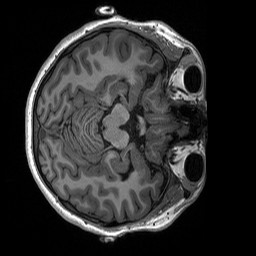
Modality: T1w
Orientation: axial
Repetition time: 8 s
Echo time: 0.066 s